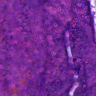
Metastatic tissue present: no